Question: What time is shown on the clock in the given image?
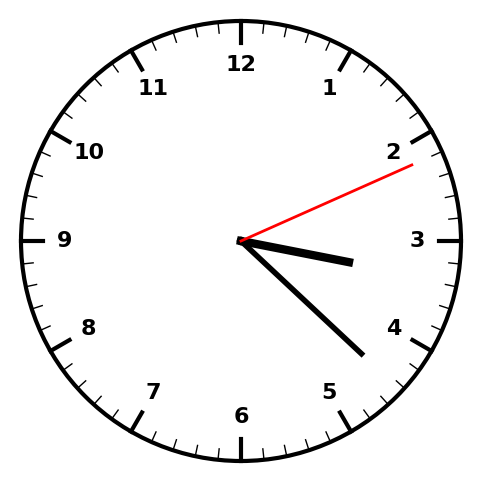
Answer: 03:22:11